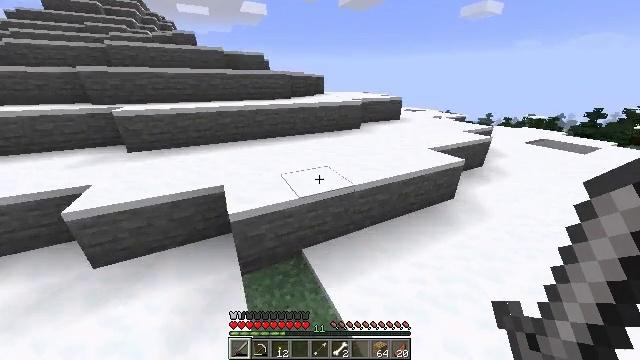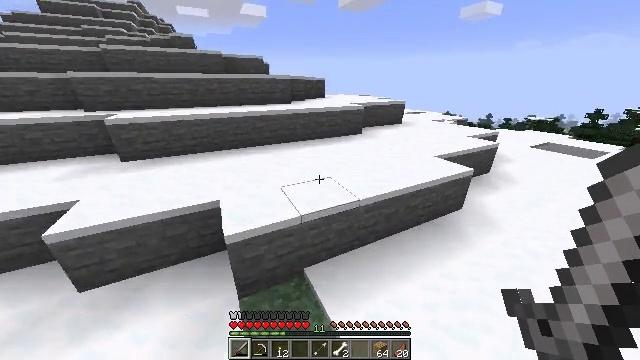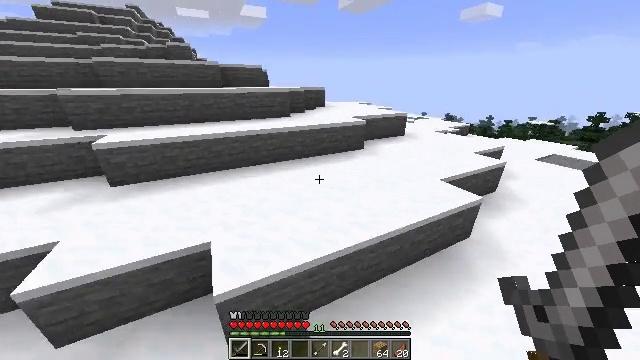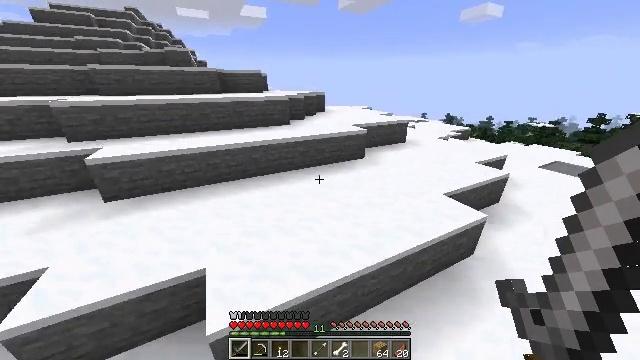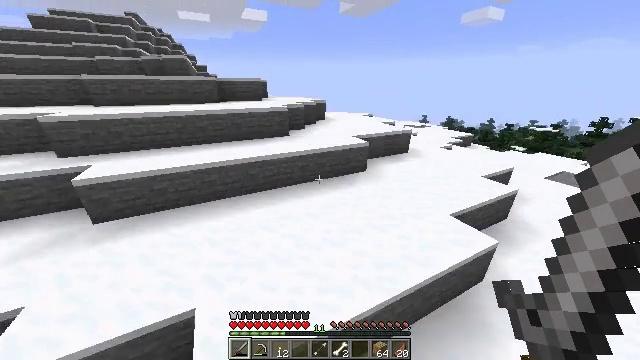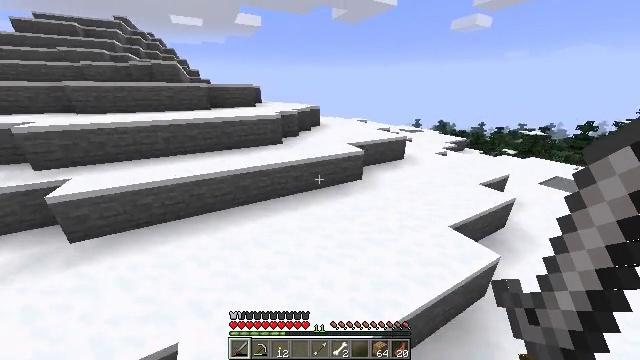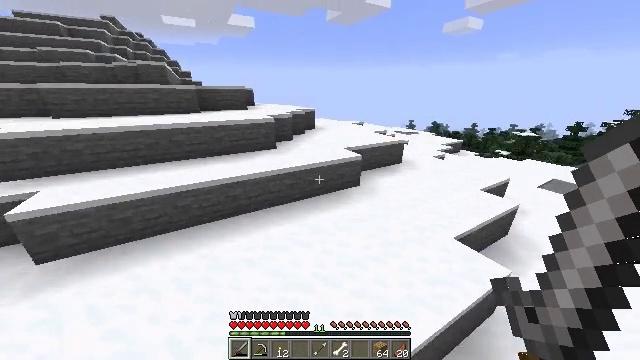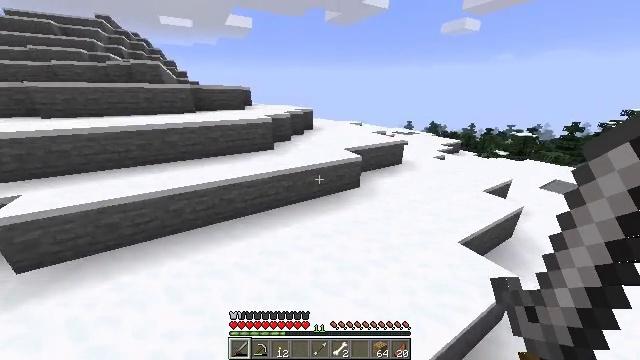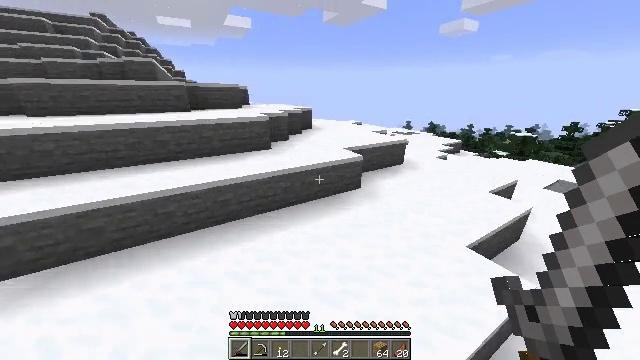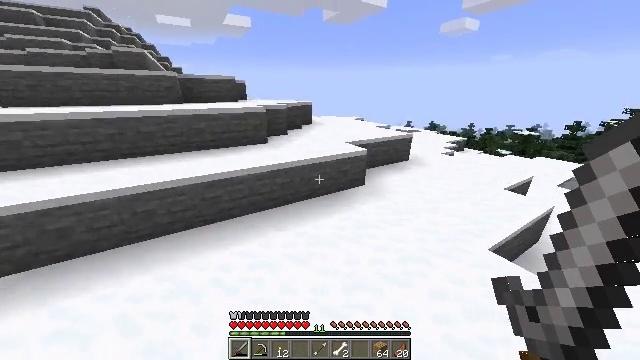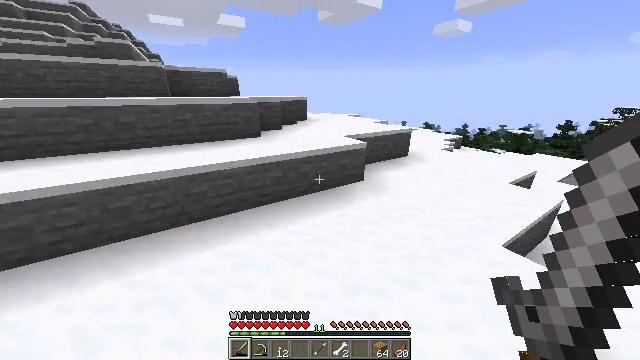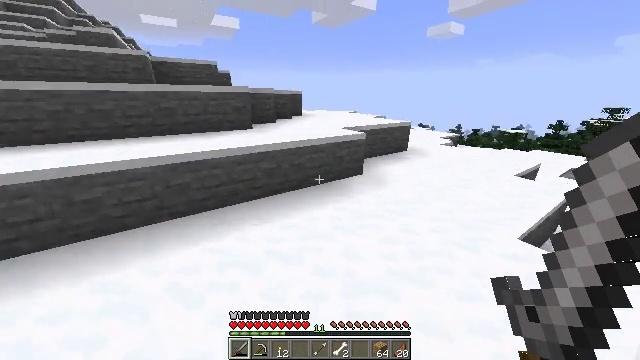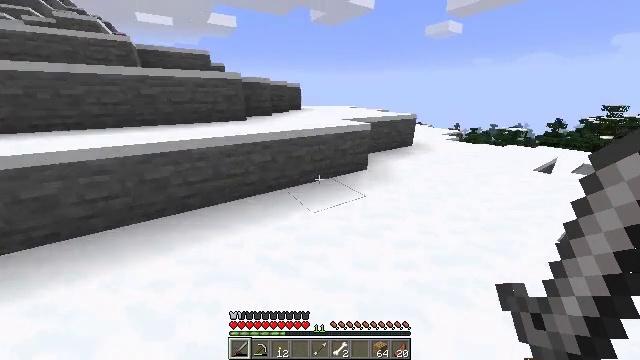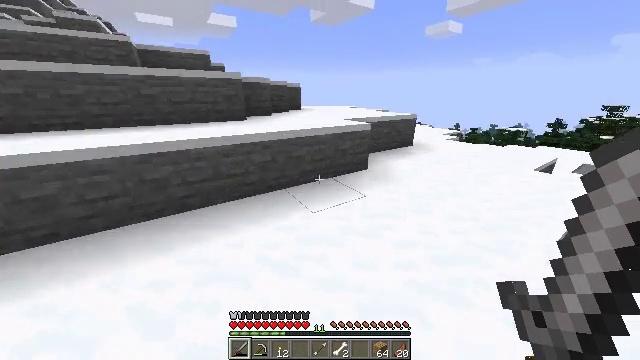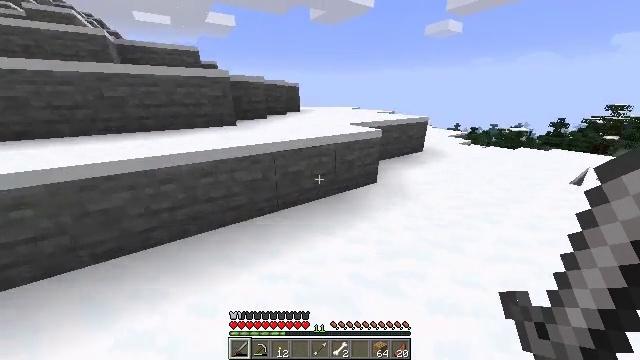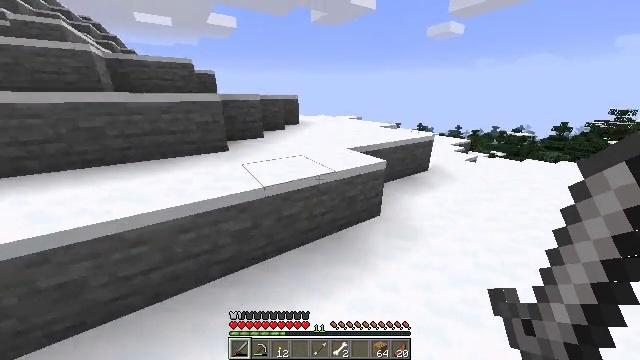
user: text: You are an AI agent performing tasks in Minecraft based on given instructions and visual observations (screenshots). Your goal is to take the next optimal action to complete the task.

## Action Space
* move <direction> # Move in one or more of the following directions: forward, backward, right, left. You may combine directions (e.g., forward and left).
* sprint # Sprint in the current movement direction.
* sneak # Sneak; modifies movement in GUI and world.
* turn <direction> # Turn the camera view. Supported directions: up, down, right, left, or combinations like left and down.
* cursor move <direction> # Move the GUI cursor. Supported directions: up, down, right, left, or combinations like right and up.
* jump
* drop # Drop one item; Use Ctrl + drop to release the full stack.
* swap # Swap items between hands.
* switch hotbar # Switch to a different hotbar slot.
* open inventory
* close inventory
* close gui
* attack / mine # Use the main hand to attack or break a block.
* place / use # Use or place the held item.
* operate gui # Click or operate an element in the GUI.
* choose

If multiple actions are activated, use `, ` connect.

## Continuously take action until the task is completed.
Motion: motion action
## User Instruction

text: Use the furnace to make cooked mutton.
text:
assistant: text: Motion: move forward, sprint, jump
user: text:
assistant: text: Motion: move forward, sprint, jump
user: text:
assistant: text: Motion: move forward, sprint, jump
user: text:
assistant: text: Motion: move forward, sprint, jump
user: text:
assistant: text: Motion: move forward, sprint, turn right, jump
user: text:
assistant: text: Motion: move forward, sprint, turn right, jump
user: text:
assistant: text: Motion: move forward, sprint, jump
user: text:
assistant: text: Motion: move forward, sprint, jump
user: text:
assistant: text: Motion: move forward, sprint
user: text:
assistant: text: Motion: move forward, sprint, turn right
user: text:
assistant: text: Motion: move forward, sprint, turn right
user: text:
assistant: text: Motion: move forward, sprint
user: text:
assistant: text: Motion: move forward, sprint
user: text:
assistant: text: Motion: move forward, sprint
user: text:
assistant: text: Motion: move forward, sprint, jump
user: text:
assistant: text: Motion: move forward, sprint, jump
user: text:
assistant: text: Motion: move forward, sprint, jump
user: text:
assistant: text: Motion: move forward, sprint, jump
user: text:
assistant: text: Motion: move forward, sprint, jump
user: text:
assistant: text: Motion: move forward, sprint, jump
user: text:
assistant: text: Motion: move forward, sprint, jump
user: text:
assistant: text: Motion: move forward, sprint, turn left, jump
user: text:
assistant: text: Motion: move forward, sprint, turn left, jump
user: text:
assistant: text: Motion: move forward, sprint, turn left
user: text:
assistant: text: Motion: move forward, sprint, turn left
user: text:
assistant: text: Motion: move forward, sprint, turn left
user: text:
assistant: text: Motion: move forward, sprint
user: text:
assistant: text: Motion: move forward, sprint
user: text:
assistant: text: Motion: move forward, sprint, jump
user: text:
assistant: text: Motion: move forward, sprint, jump